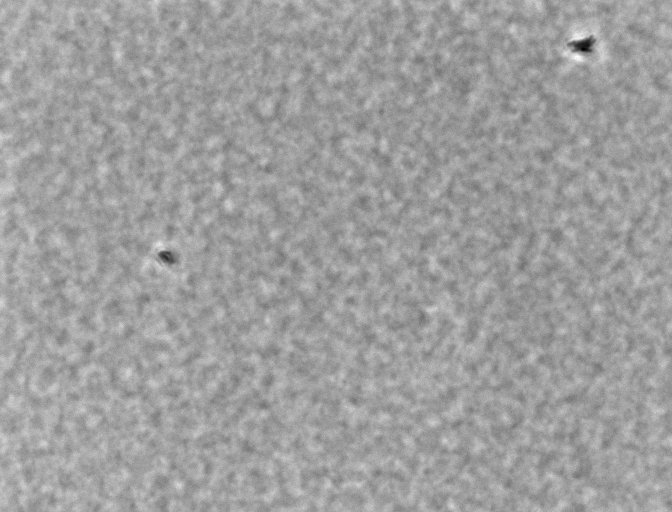
Listeria innocua